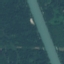
Land use / land cover: River